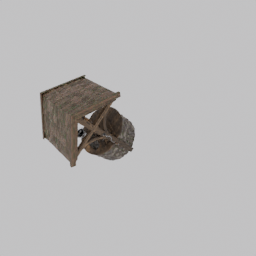
Label: architecture